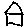
Label: house